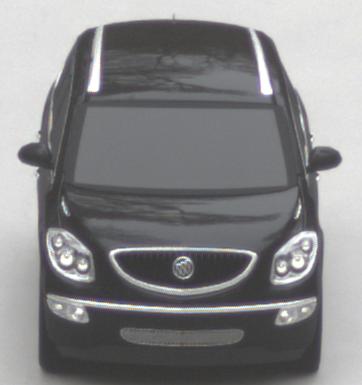
Make: Buick
Model: Enclave
Detailed model: GMT967
Model produced from: 2007
Model produced until: 2017
Doors: 5
Color: black
Road condition: dry road
Daytime: morning or afternoon
Contrast: low contrast